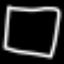
Label: square